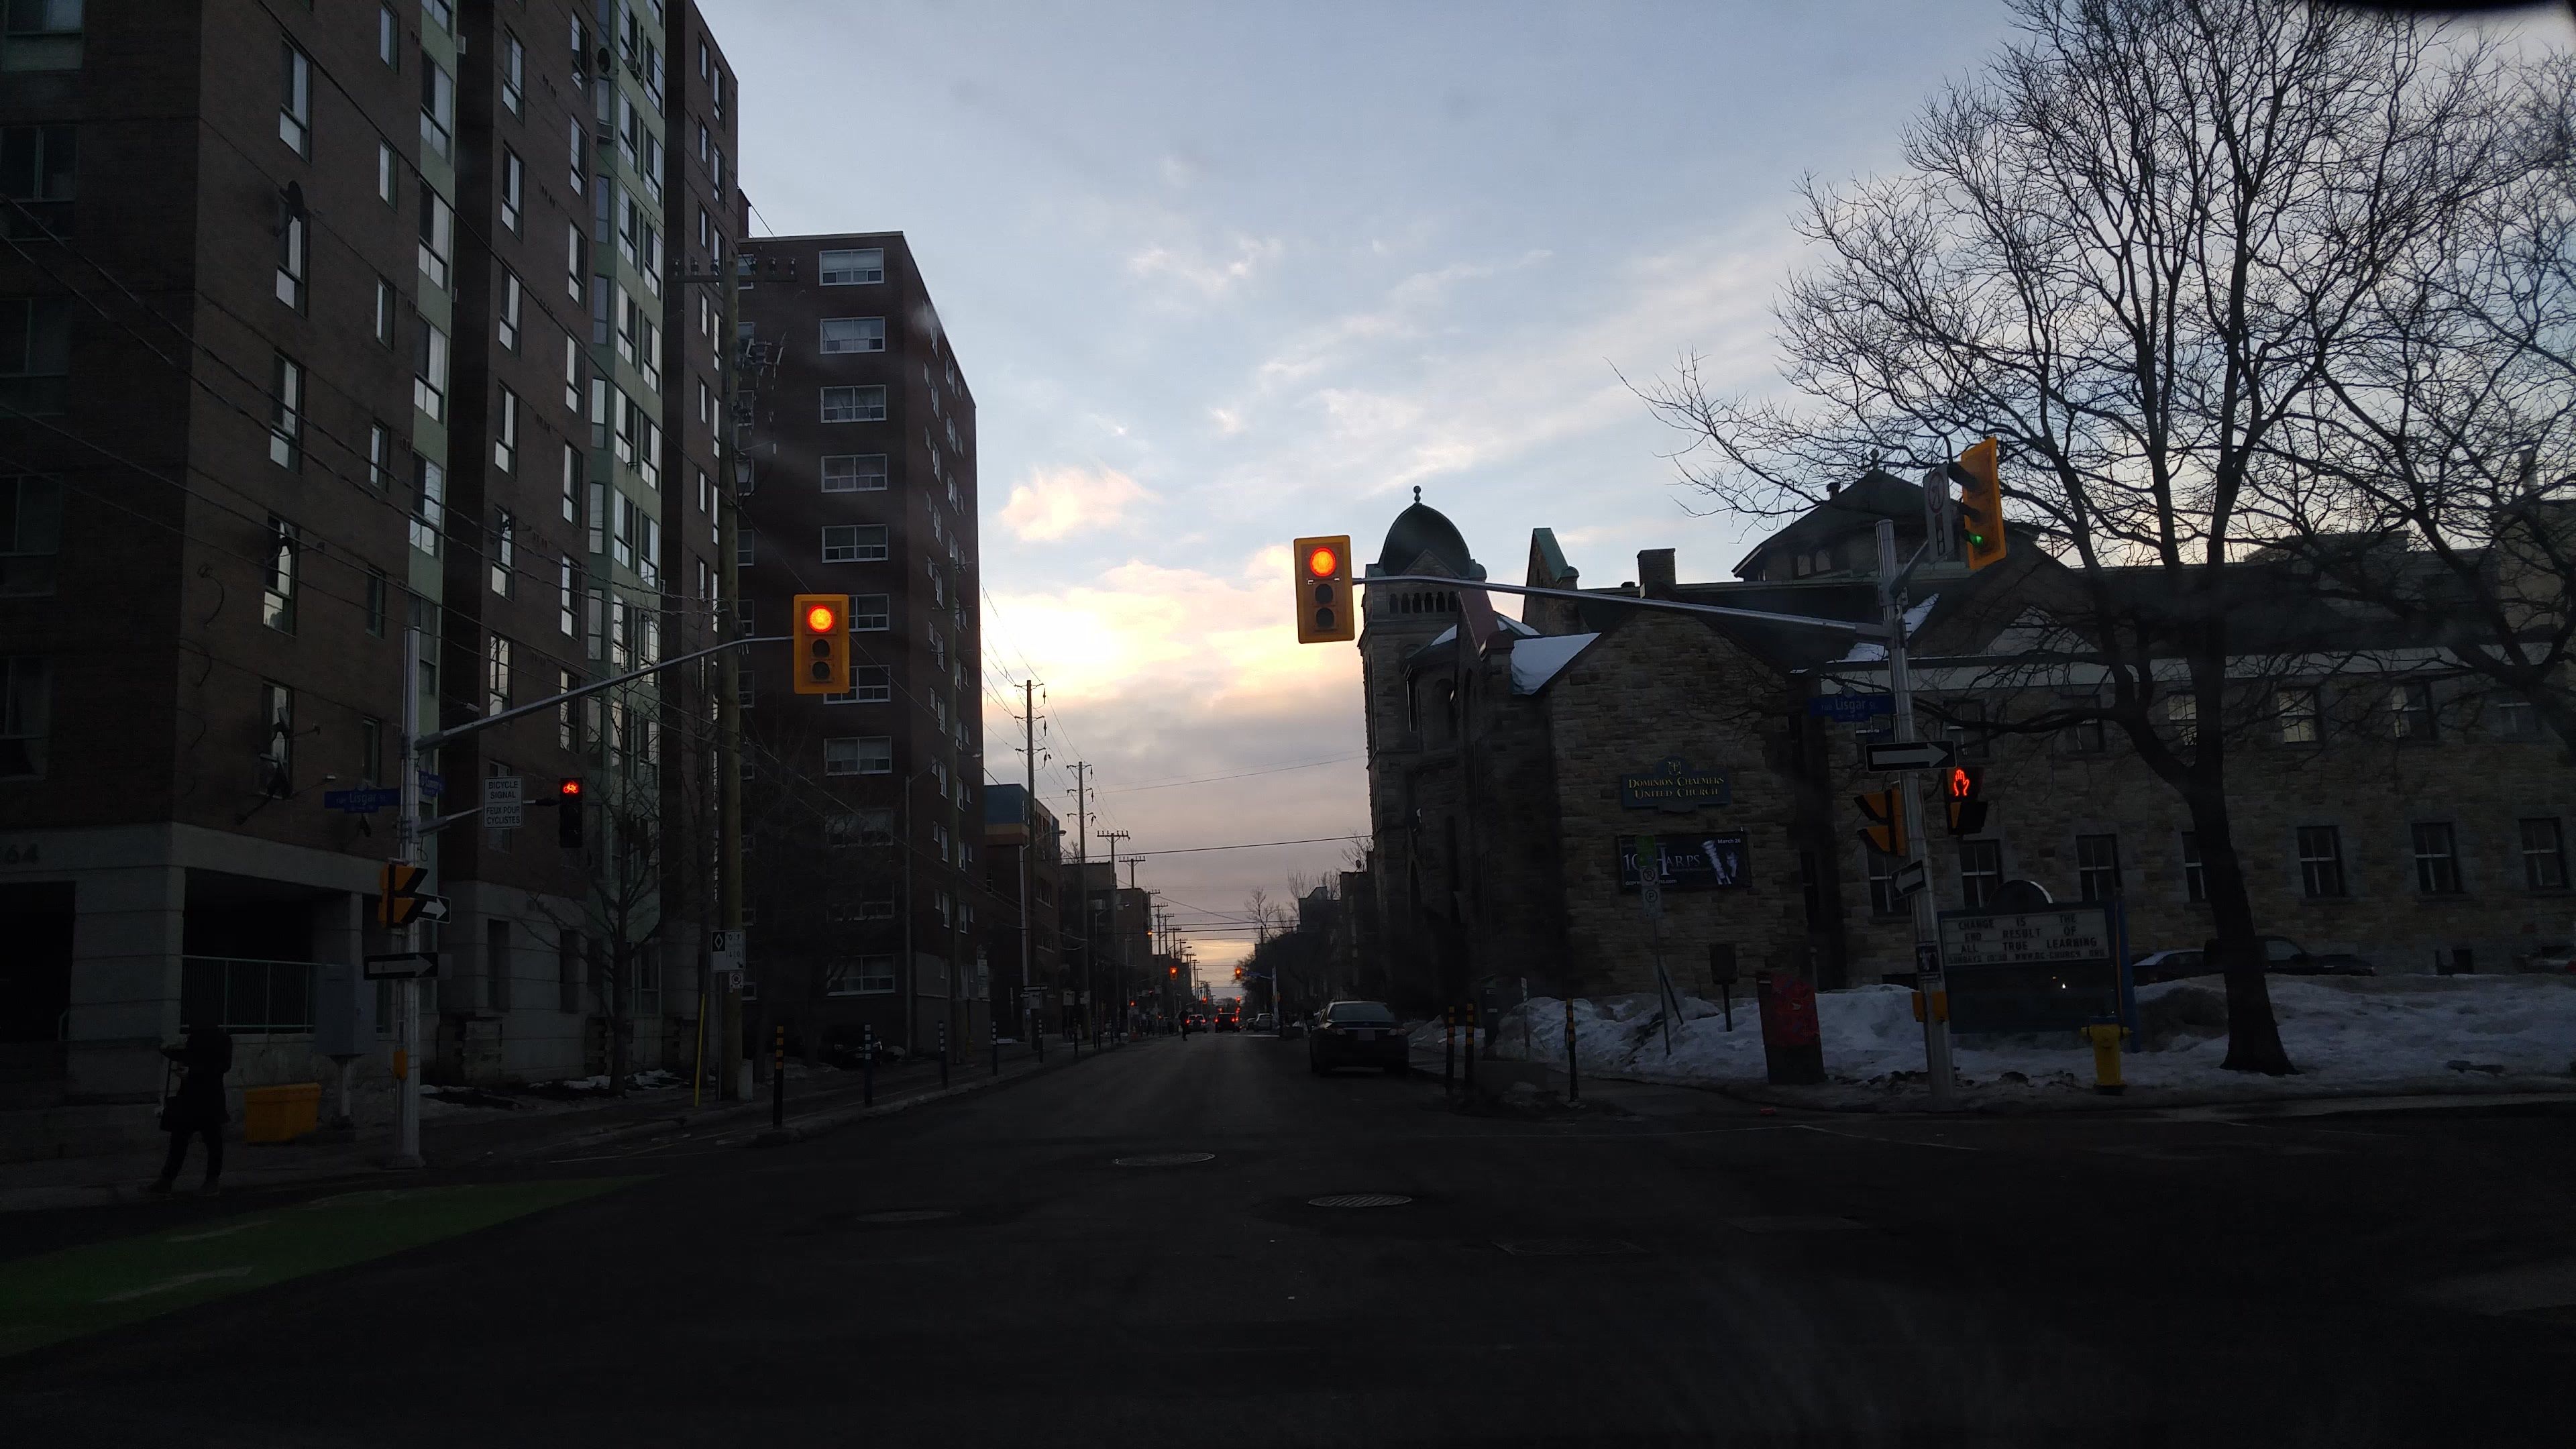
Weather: snowy
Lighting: dusk/dawn
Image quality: good
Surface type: walking surface
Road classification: footway
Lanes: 2
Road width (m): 1.5
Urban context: urban centre
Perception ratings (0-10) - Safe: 2.67, Lively: 8.34, Beautiful: 8.3, Boring: 2.23, Depressing: 2.59, Wealthy: 4.98